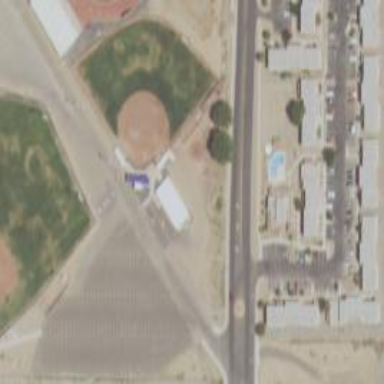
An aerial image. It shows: Baseball pitch for leisure and sports activities.